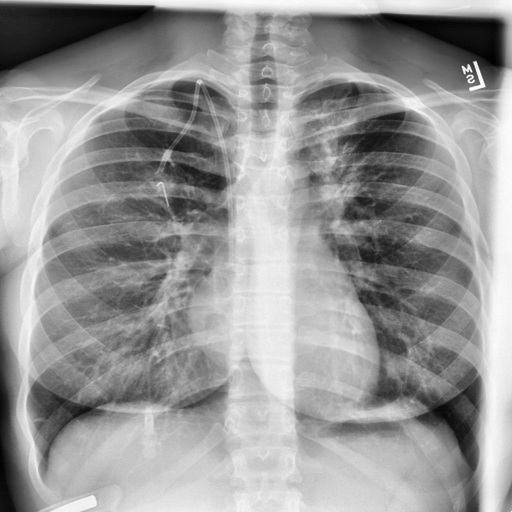
Finding: NORMAL